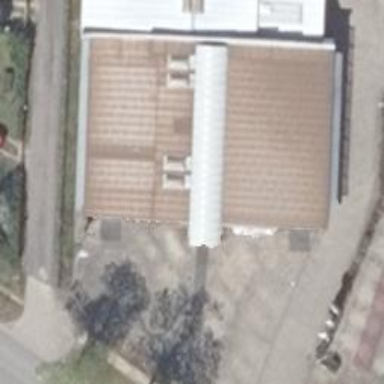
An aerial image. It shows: Commercial building.